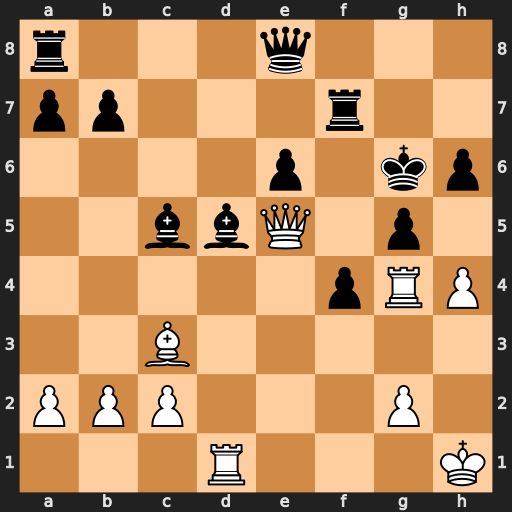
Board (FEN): r3q3/pp3r2/4p1kp/2bbQ1p1/5pRP/2B5/PPP3P1/3R3K
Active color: w
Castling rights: -
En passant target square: -
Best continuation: Rxg5+ hxg5 Qxg5+ Kh7 Qh5+ Kg8 Qh8#